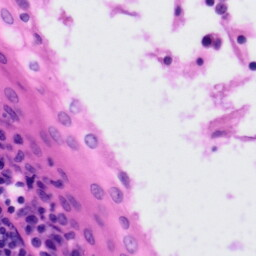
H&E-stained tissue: Tonsil